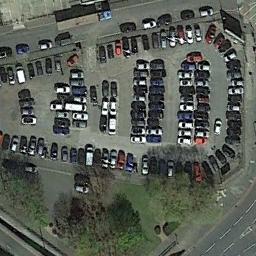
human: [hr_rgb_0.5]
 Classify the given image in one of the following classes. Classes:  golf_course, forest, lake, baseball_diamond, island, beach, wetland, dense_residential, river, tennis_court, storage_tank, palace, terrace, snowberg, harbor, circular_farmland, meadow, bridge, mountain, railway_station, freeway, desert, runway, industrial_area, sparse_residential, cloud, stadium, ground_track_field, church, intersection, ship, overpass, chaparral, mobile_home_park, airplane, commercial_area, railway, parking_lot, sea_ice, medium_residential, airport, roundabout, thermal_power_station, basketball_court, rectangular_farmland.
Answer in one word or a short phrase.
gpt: parking_lot